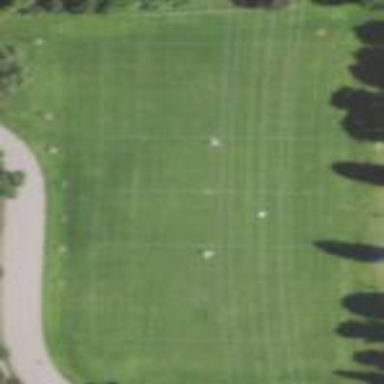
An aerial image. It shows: Recreation ground.